Question:
I am a high school student who is trying to make own website. If I write only block element, it works properly but If it is in html code, not working. That is like inline elements. Sometimes works, sometimes not. No idea what happened.
That is what I have written:
'''
<?php
echo "<div>test</div><div>test</div><div>test</div><div>test</div><div>test</div>";
?>
'''
Sorry for bad English.
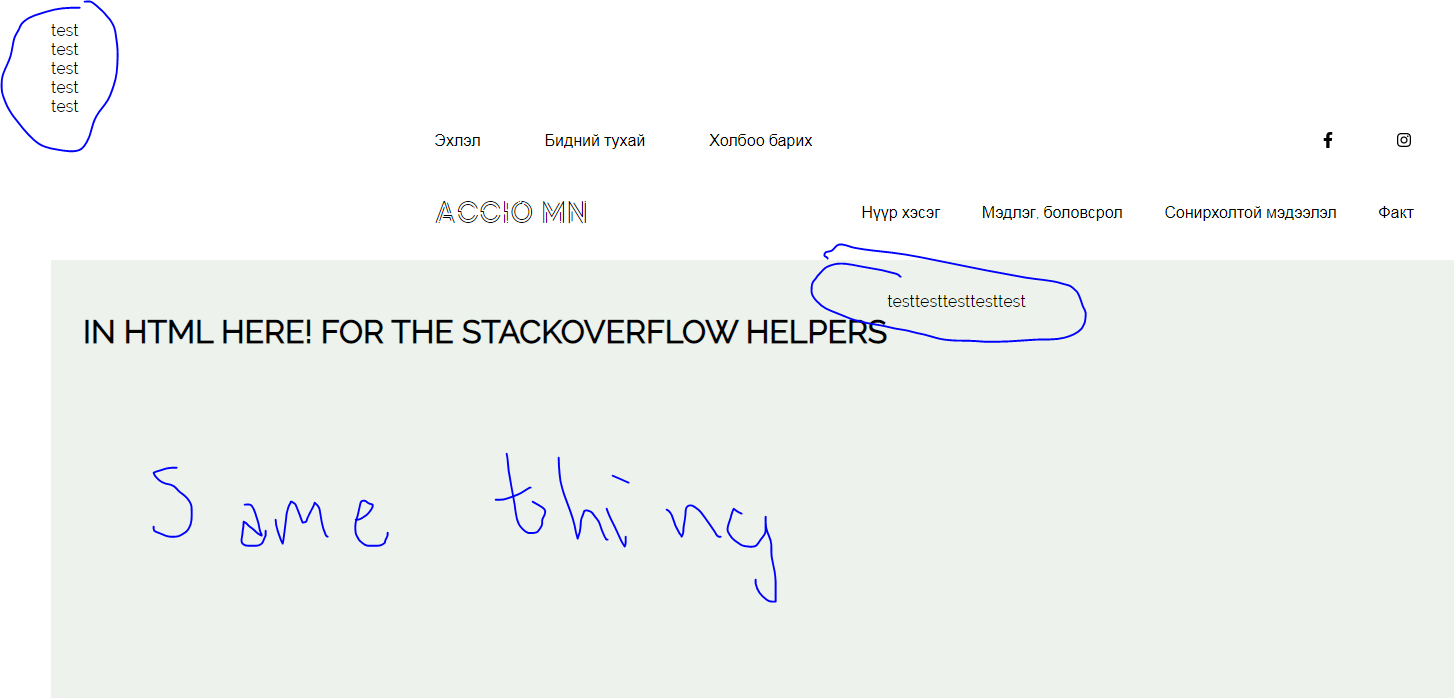
Answer: Assuming you want it to be a vertical list instead of a horizontal one, the reason it's going horizontal is your newsfeed class has 'display: flex;' set, removing this will make it the same as the one at the top
<URL>
Inside your index.css file, this is the section that's affecting it becoming a vertical list
'''
.newsfeed{
width: 100%;
height: 100%;
padding: 1rem;
display: flex; // this line
flex-wrap: wrap;
flex-flow: row wrap;
}
'''
This should be tagged under #html or #css, as it's not the PHP that's causing the issue.